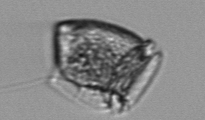
Label: Dinophysis_norvegica